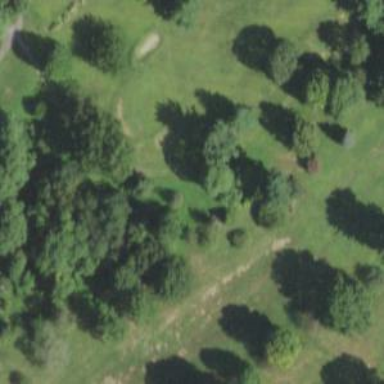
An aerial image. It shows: Rough area on grassy golf course.